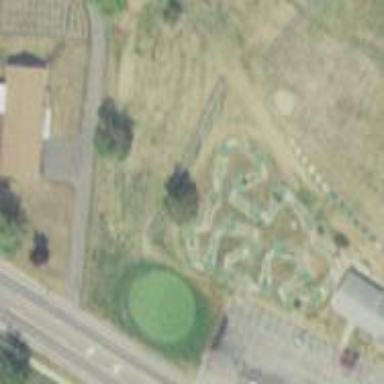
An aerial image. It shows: Miniature golf leisure land.